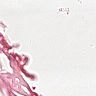
Metastatic tissue present: no